Brain MRI, t2w sequence, axial 2D slice.
Patient: age 39, sex F, weight 95 kg, height 1.95 m
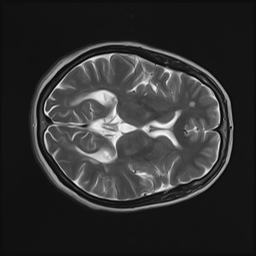